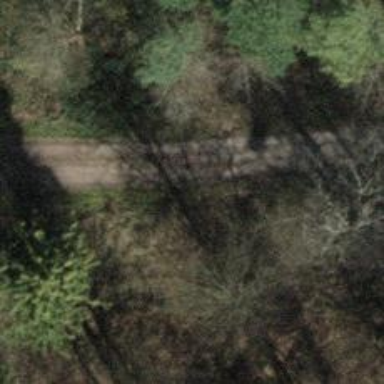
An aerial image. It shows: Track road with grade1 pebblestone surface.